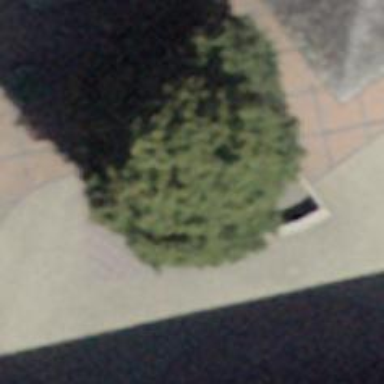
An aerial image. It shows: Tree serving as landmark.